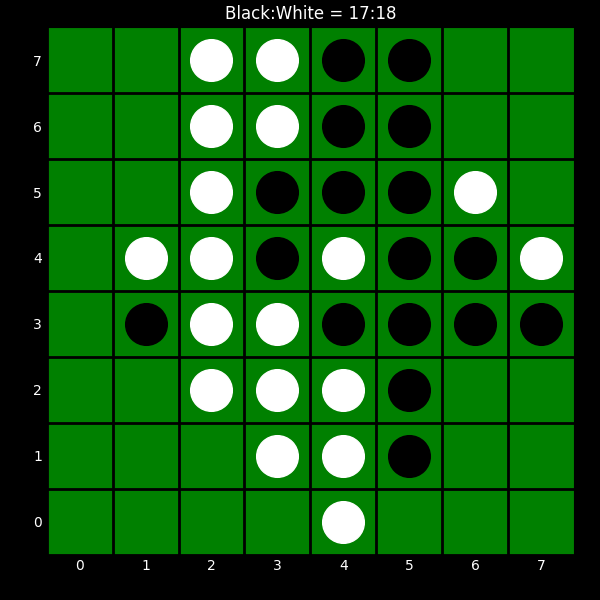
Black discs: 17
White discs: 18